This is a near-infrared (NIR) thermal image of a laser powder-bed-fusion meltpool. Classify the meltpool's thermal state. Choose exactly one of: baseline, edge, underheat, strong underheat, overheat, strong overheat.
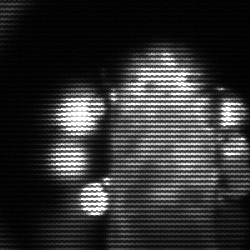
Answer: strong underheat